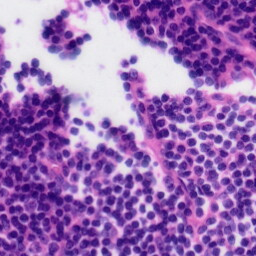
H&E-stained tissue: Tonsil